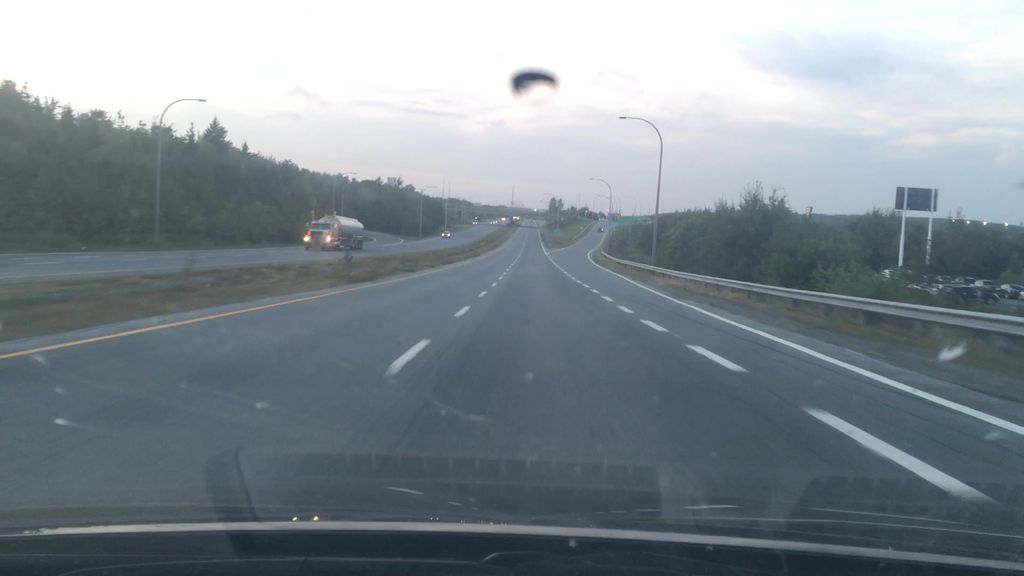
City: halifax